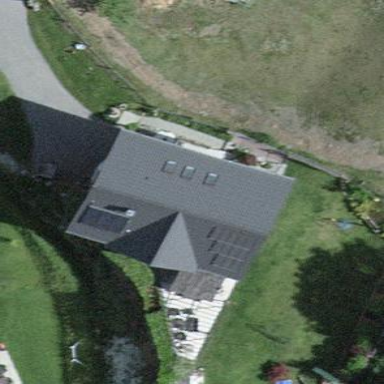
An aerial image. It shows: Simple house.